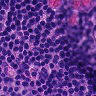
Metastatic tissue present: no